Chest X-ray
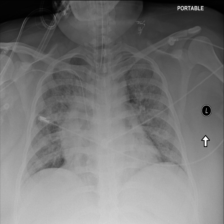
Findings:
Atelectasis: negative
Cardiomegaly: negative
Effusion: negative
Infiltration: negative
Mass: negative
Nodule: negative
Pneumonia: negative
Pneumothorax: negative
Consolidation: negative
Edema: negative
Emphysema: negative
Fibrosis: negative
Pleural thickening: negative
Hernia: negative